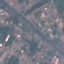
Label: Highway